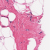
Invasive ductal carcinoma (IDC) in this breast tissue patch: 0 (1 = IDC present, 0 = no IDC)